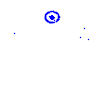
Particle: pion